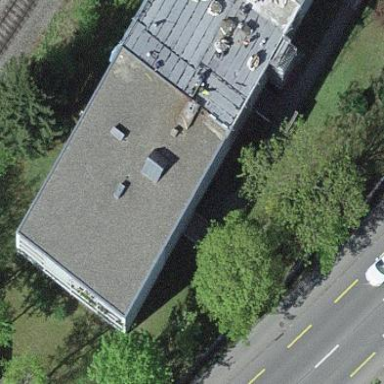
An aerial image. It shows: Residential building with flat roof.